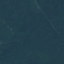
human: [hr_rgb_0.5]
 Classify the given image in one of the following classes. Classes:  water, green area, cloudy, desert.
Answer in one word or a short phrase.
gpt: green area